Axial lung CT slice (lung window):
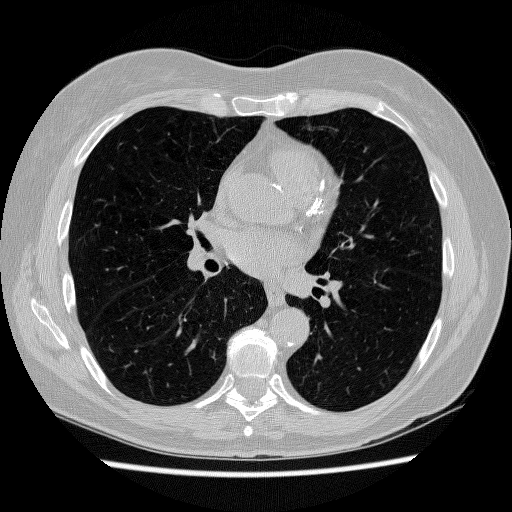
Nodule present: no